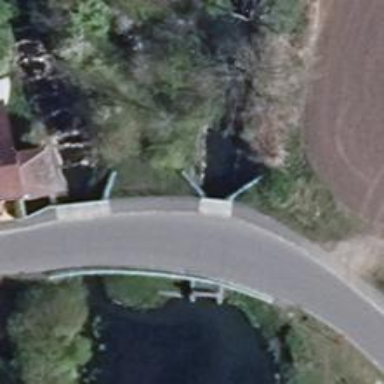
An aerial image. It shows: Asphalt tertiary road on bridge.